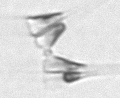
Label: Asterionellopsis_glacialis